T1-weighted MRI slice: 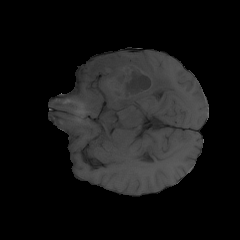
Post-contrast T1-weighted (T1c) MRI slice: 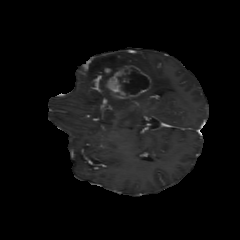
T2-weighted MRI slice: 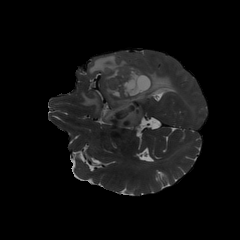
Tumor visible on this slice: yes